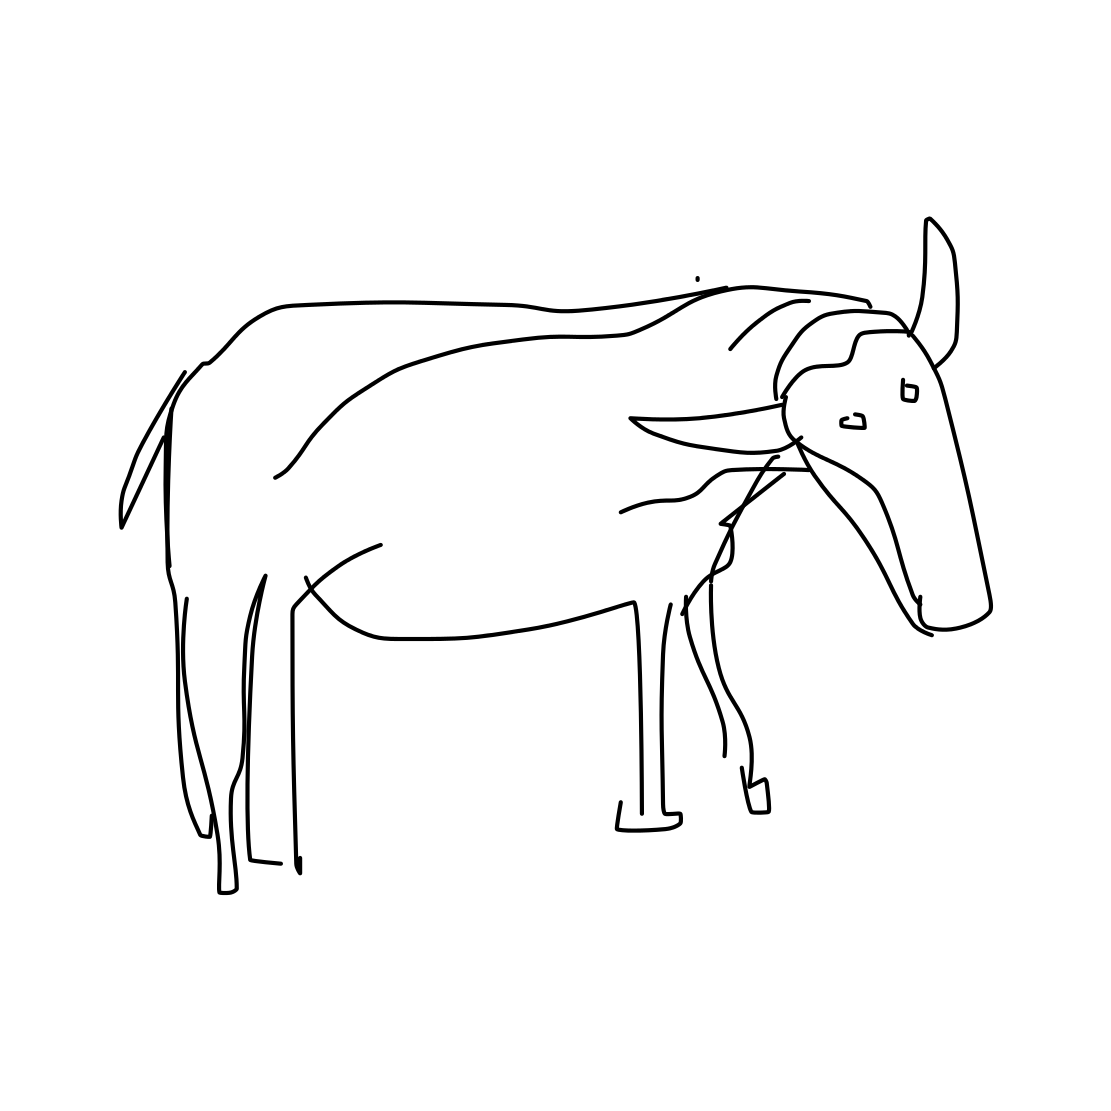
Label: cow